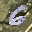
Label: 6